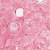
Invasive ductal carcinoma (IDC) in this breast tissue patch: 0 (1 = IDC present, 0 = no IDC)